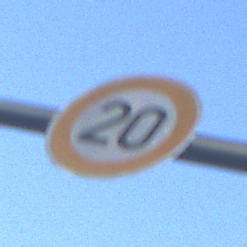
Verkehrszeichen: Geschwindigkeit20
Umgebung: Outdoor, RoadRail
Tageszeit: SunriseSunset
Wetter: Clear
Licht: Natural
Jahreszeit: NotSpecified
Kontrast: LowContrast